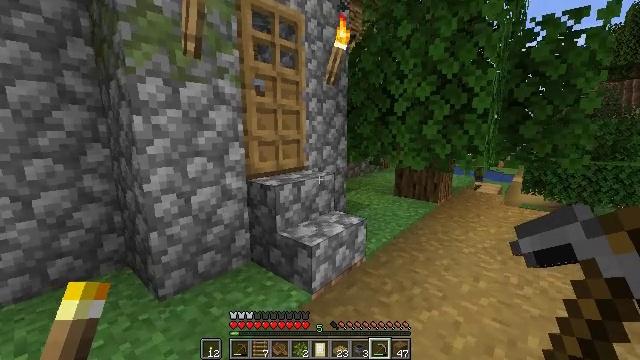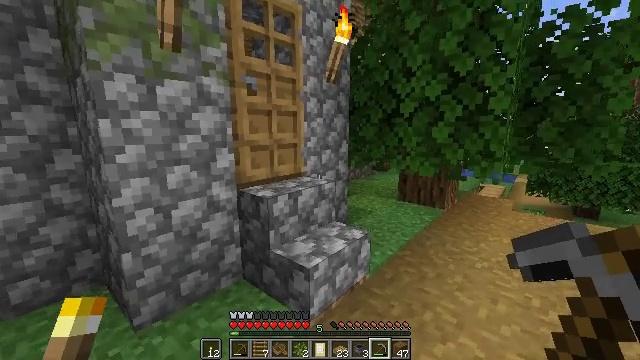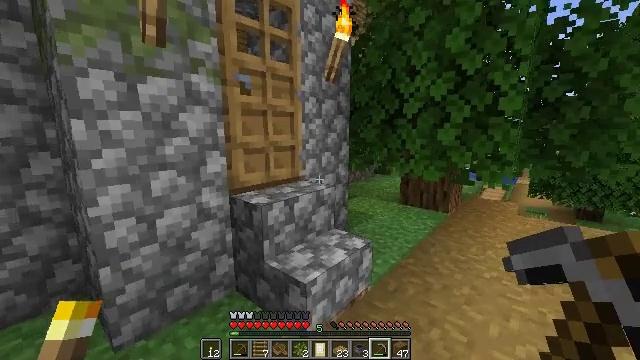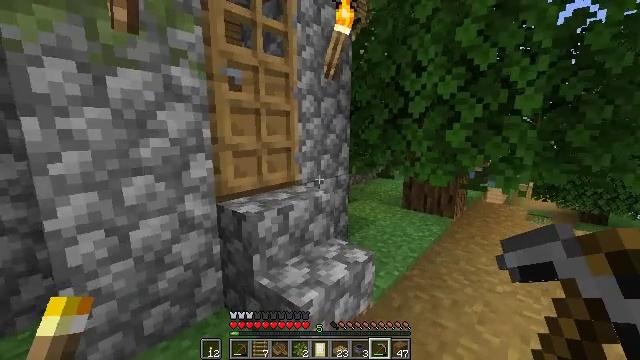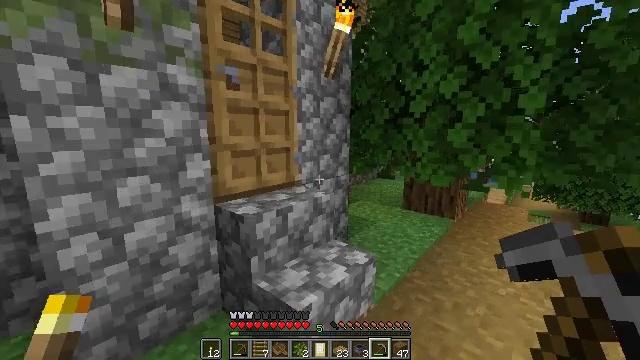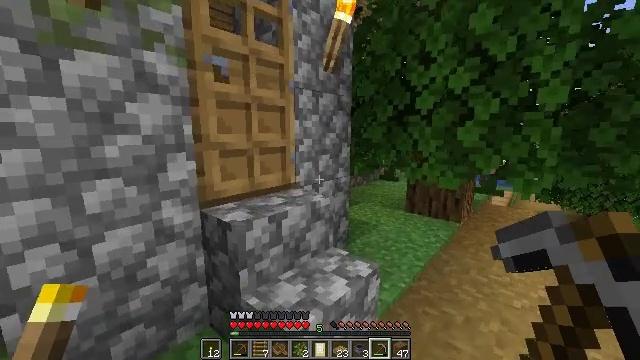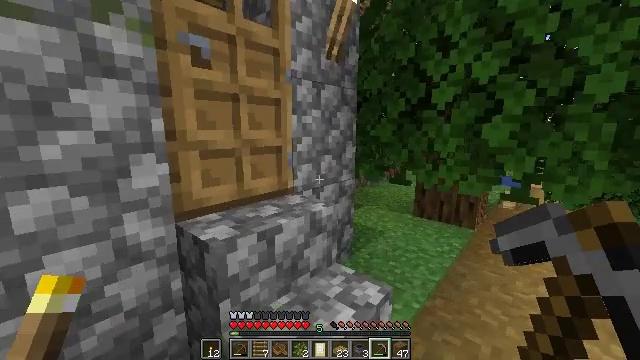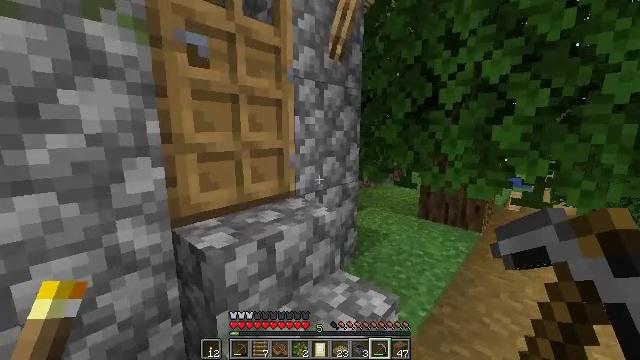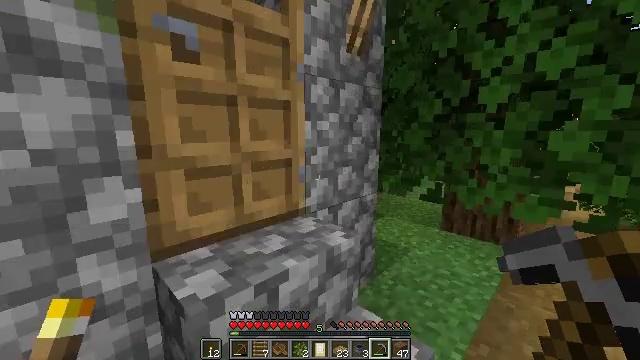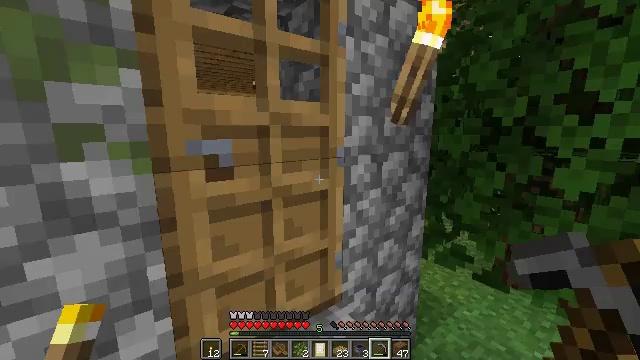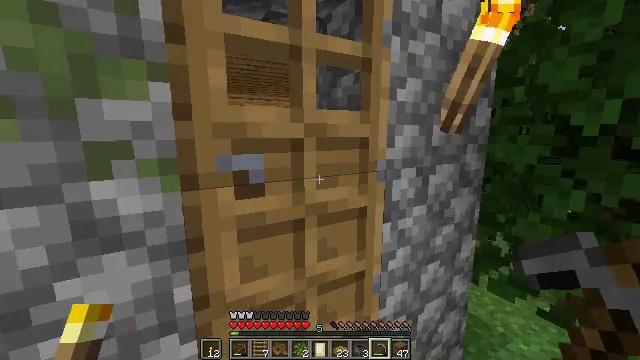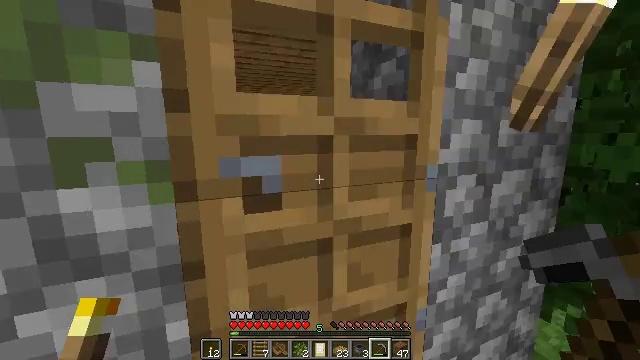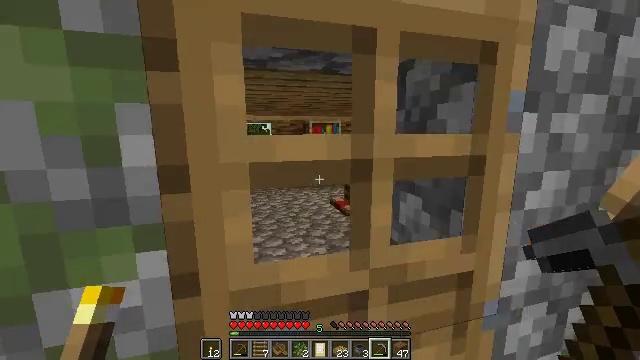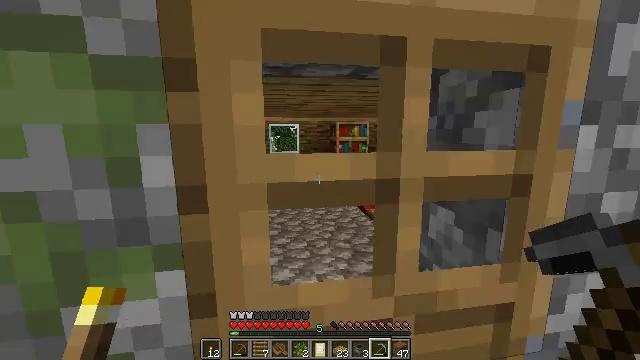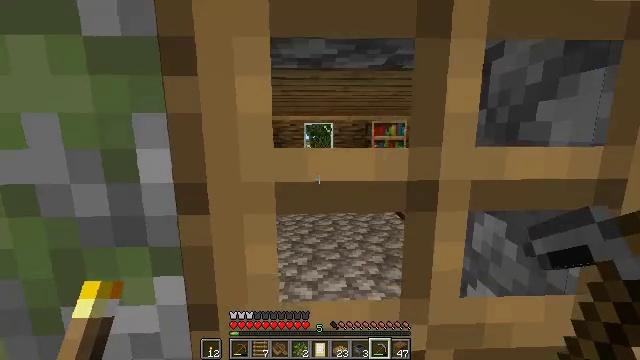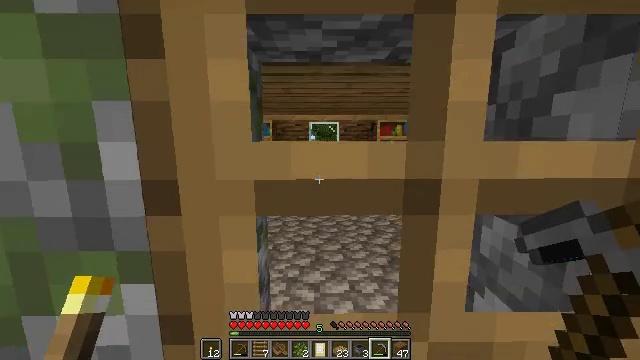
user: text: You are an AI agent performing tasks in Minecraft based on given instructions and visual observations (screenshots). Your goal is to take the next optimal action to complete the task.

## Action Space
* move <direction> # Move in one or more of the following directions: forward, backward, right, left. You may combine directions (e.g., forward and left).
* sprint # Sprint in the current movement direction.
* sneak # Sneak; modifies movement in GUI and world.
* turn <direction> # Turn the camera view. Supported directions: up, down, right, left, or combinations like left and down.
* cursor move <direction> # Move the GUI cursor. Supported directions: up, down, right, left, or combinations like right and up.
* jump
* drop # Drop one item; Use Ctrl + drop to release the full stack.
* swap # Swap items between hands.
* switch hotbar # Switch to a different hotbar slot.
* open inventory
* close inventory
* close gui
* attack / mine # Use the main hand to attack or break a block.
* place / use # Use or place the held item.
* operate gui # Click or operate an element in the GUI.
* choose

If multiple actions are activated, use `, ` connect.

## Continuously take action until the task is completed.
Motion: motion action
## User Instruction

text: Destroy the cauldron to put it in your inventory.
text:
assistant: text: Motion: move forward
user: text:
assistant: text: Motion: move forward
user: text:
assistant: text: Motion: move forward
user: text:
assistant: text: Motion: move forward
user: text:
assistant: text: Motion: move forward
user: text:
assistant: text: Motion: move forward
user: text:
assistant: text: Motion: move forward
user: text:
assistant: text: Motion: move forward, turn left
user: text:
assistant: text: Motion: move forward, turn left
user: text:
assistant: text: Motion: move forward, turn left
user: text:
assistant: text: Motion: move forward, turn left
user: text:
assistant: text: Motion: move forward, turn left
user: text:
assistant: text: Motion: turn left
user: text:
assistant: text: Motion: turn left
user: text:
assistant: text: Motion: turn left
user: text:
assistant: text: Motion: no_op
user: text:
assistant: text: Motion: no_op
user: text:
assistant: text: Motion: no_op
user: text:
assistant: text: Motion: no_op
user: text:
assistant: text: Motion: no_op
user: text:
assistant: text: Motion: no_op
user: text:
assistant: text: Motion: no_op
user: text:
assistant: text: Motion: no_op
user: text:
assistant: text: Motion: turn right and down
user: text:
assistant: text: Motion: turn right
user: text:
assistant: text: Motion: no_op
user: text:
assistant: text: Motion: use / place
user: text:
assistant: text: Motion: use / place
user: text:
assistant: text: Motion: move forward, use / place
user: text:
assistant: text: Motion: move forward